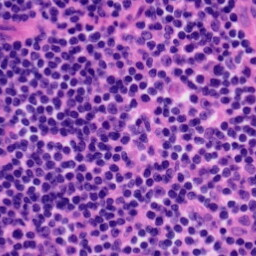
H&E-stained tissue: Tonsil